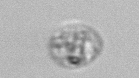
Label: Amoeba